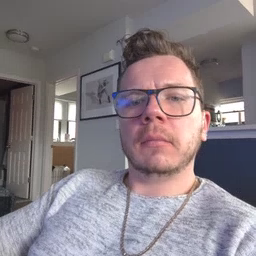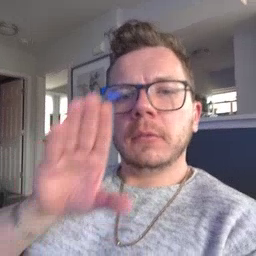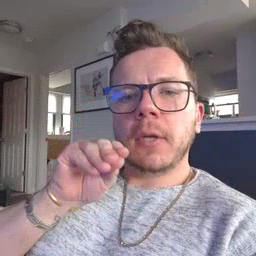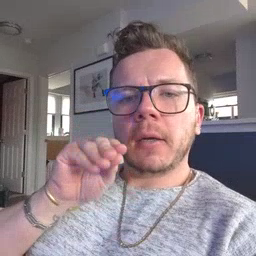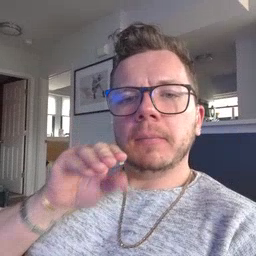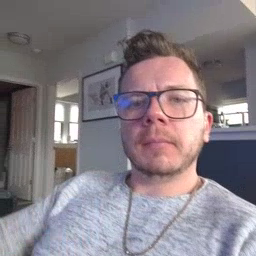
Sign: duck